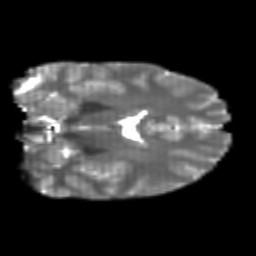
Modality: T2w
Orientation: coronal
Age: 23
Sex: male
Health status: healthy
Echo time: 0.074 s